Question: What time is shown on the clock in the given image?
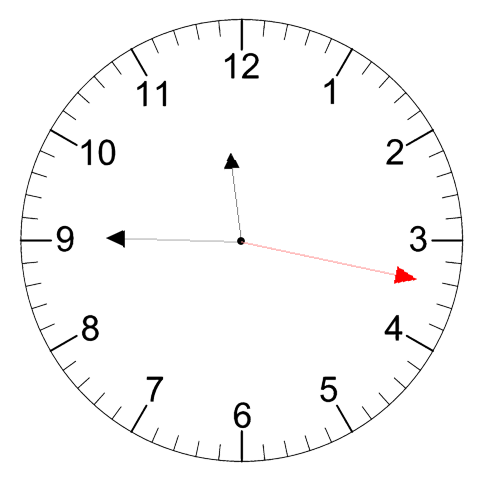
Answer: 11:45:17